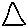
Label: triangle